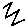
Label: zigzag